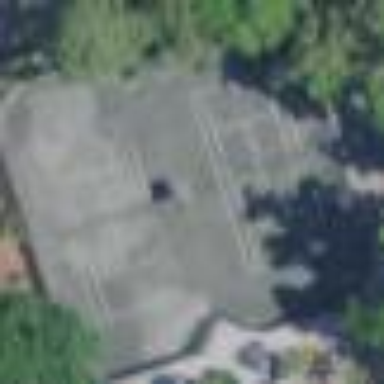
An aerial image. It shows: Tennis court on pitch designated for leisure land.